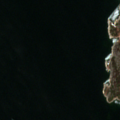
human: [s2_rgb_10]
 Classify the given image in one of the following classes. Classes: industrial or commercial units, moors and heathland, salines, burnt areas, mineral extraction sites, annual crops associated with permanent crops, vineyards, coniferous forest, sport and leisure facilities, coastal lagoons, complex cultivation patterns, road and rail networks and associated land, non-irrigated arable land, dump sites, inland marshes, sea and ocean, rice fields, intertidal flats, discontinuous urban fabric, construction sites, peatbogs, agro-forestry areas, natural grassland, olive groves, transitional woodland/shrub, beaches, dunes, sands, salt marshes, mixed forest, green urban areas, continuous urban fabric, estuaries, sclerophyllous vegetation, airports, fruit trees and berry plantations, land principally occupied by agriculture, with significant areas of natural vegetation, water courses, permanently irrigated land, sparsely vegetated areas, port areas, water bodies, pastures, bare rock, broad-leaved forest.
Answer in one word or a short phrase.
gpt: bare rock, sea and ocean